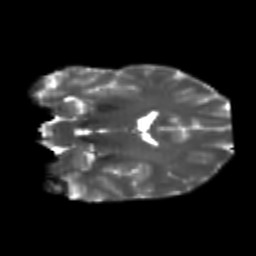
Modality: T2w
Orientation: coronal
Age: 22
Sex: male
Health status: healthy
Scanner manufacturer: philips
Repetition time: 7.386 s
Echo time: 0.08599 s